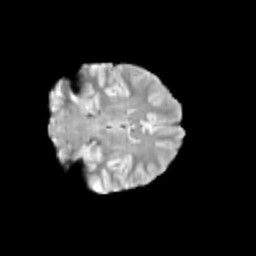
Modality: T2w
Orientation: coronal
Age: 10
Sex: female
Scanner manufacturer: siemens
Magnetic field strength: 3 T
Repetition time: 3.8 s
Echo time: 0.07 s